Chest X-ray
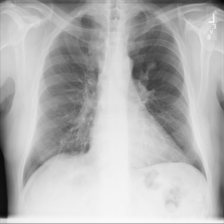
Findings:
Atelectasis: negative
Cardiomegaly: negative
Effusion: negative
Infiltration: negative
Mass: negative
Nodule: positive
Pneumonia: negative
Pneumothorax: negative
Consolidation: negative
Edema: negative
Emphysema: negative
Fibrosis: negative
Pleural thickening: negative
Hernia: negative